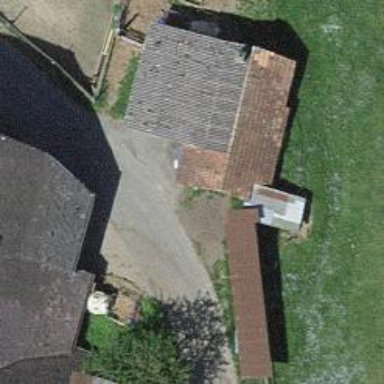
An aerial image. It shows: Garage building.